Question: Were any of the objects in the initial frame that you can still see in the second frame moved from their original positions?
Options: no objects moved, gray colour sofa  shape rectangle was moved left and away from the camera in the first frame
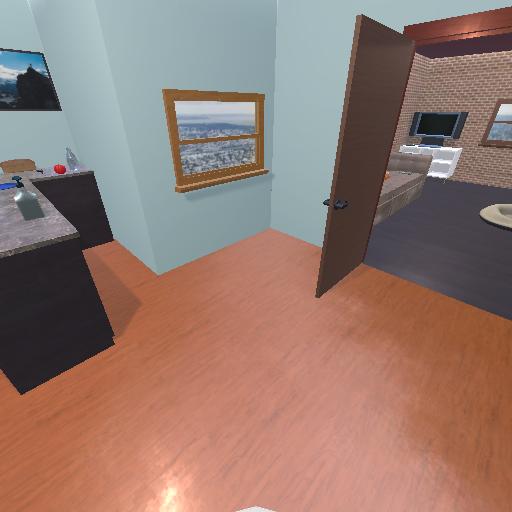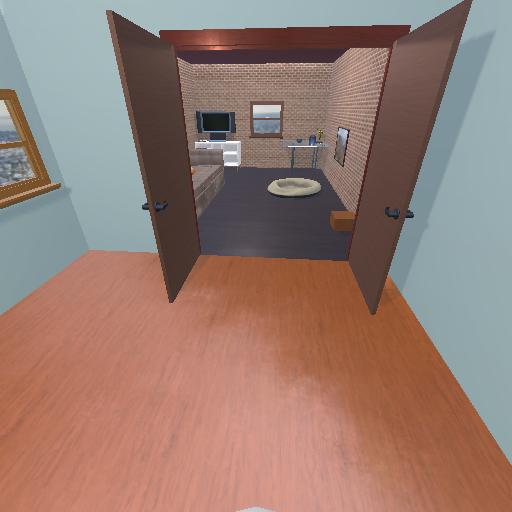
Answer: no objects moved